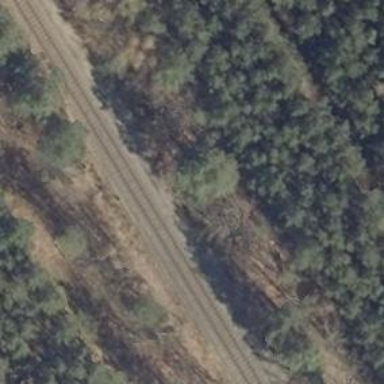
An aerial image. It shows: Railway milestone.